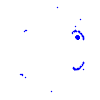
Particle: electron